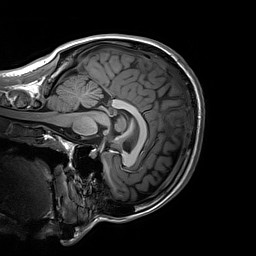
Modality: T1w
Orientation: sagittal
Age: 24
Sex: female
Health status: healthy
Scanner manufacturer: siemens
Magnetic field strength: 3 T
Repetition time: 2.3 s
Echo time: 0.00236 s